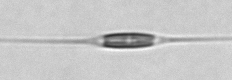
Label: Cylindrotheca